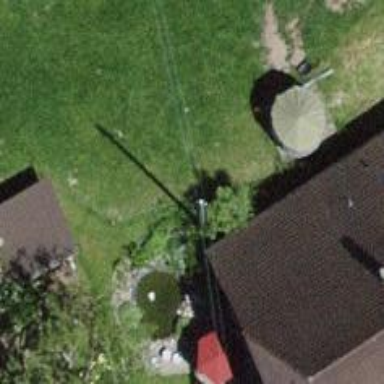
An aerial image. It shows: Minor power line.